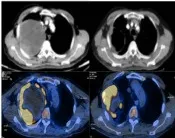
Changes in chest and upper abdomen contrast-enhanced CT, PET-CT, and brain MRI before and after treatment. (A) Baseline (left): Chest CT showed a space-occupying mass in the right upper lobe (10.6 x 8.5 cm), and the possibility of lung cancer was considered. PET-CT showed a large soft tissue mass with necrosis in the right upper lobe (12.2 x 11.3 x 12.6 cm) with increased annular metabolism (SUVmax: 27.3). Follow-up after 9 months of treatment (right): Chest CT showed that the lesion in the right upper lung lobe had become smaller (7.8 x 6.0 cm). PET-CT showed that the wall of the nodule and the solid component of the mass in the right upper lobe were smaller than before (6.8 x 9.0 x 7.9 cm), had a slightly lower SUVmax (25.7), involved the right chest wall, and partially extended into the right axilla.
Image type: radiology (pet)